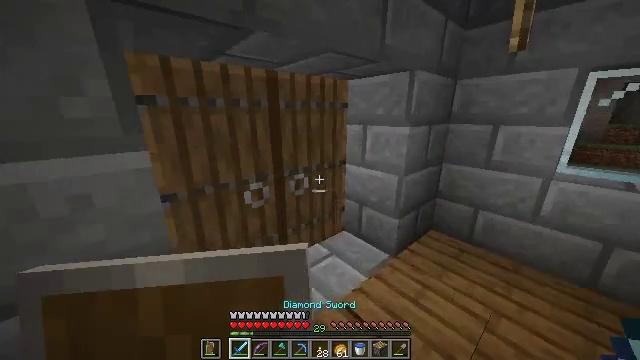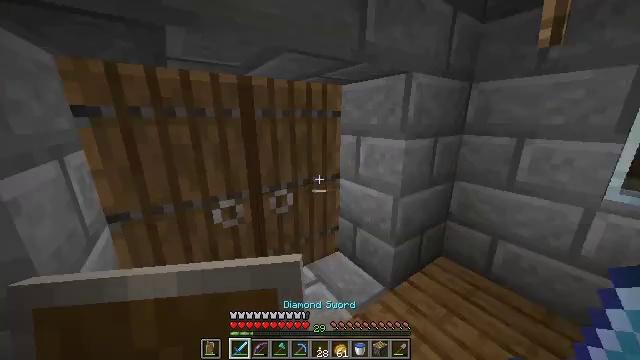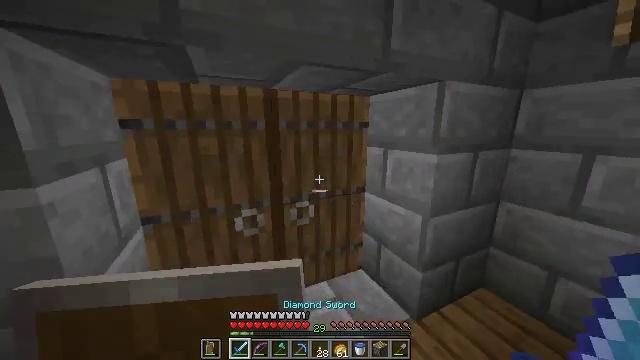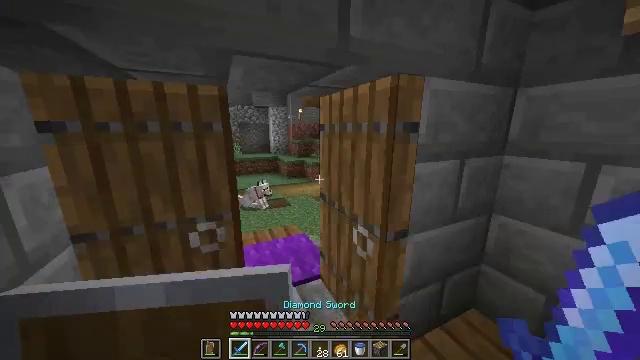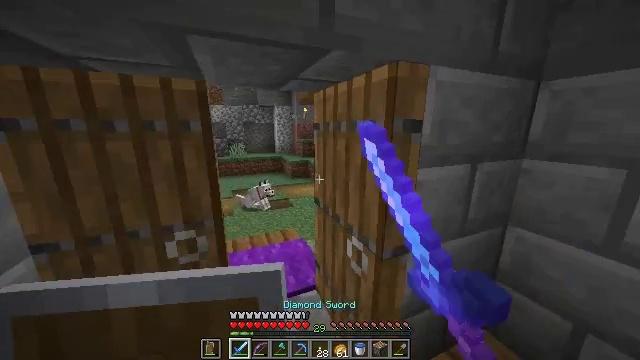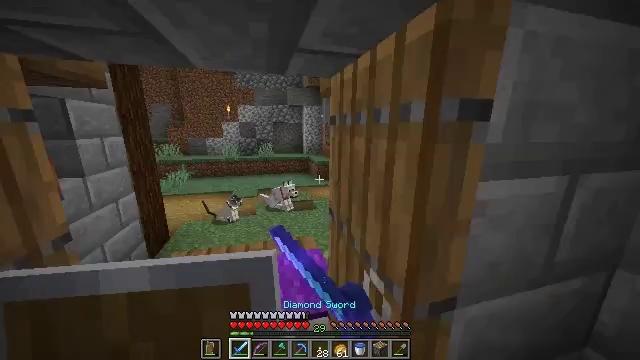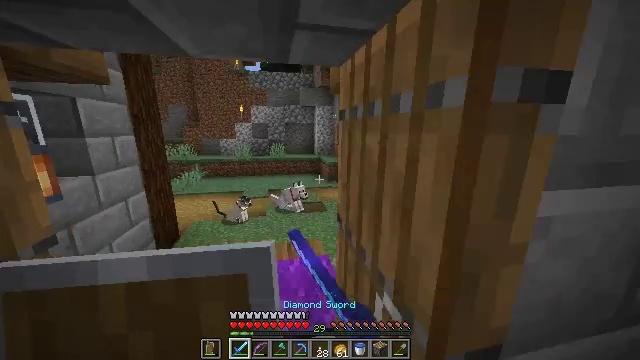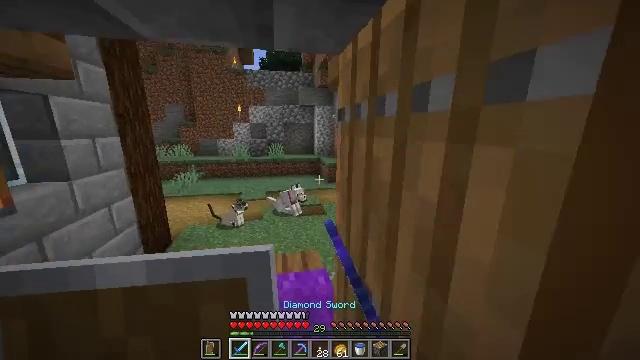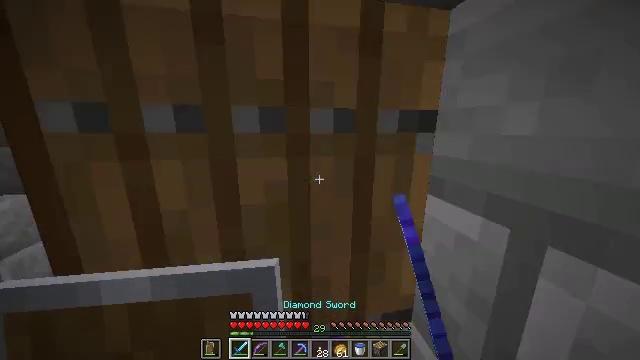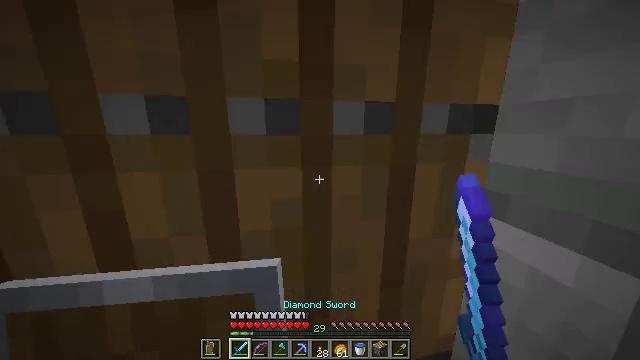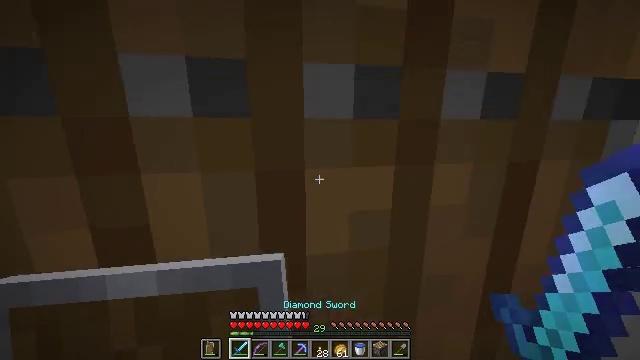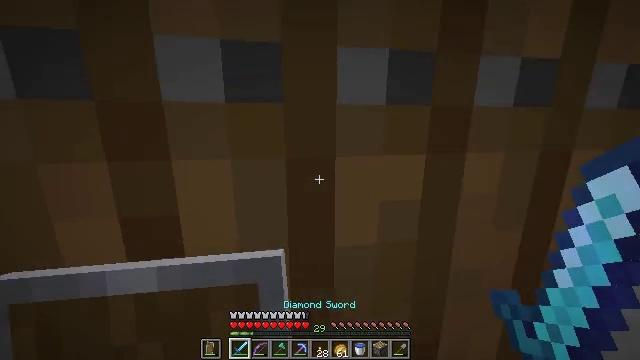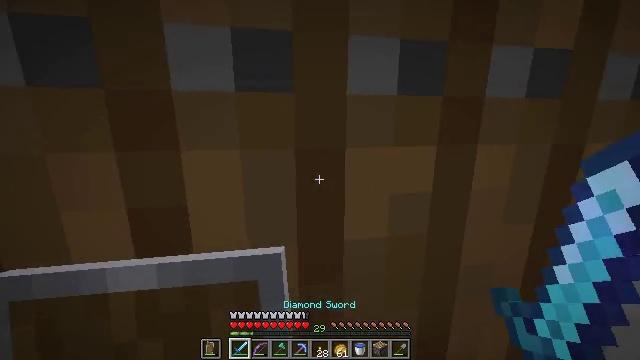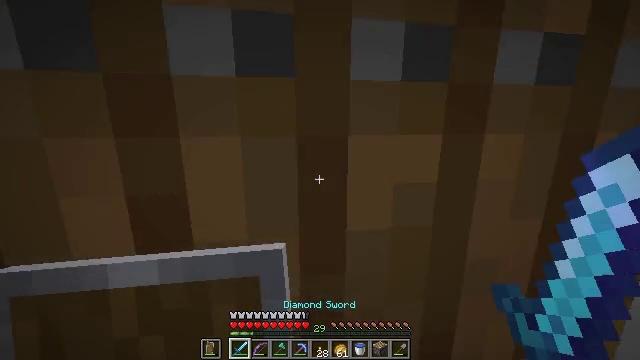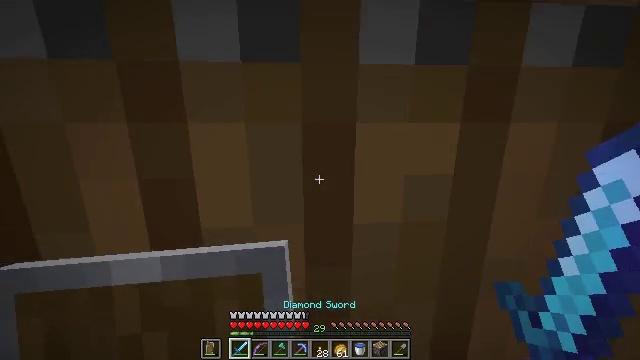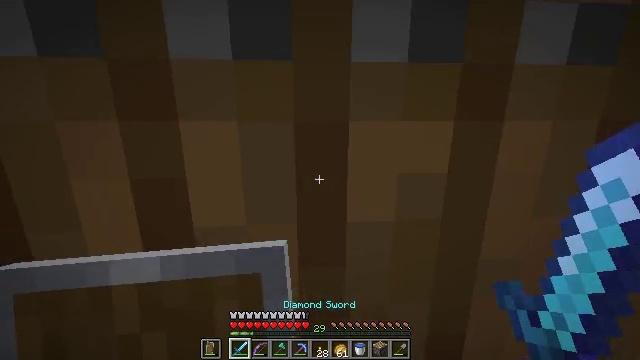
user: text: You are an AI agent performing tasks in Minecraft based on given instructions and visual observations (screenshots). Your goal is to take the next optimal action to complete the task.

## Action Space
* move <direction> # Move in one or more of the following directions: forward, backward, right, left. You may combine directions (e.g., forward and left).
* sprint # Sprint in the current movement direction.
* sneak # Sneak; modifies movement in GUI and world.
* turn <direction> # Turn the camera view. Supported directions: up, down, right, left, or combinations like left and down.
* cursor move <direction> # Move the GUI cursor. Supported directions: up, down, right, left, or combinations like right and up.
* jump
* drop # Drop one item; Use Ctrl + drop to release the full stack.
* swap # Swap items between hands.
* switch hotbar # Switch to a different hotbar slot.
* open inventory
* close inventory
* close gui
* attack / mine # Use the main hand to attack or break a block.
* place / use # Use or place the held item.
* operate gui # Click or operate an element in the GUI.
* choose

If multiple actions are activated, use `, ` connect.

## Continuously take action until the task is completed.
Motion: motion action
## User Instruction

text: Harvest sugar cane from the plant.
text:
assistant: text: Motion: move forward and move right, turn left and up
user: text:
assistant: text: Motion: move forward and move right, turn left and up
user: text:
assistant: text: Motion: move forward, use / place
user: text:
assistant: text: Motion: move forward, turn left, use / place
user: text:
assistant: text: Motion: move forward, turn left
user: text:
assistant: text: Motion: move forward, turn left
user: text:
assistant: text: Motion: move forward
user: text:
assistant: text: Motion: move forward
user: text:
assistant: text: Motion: move forward and move left
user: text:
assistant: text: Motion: move forward and move left
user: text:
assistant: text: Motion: move forward
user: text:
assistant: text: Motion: move forward
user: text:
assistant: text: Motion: move forward
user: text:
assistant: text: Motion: move forward, turn left and down
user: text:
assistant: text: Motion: move forward
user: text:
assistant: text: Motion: move forward and move left, use / place
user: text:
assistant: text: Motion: move forward and move left, use / place
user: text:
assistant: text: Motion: move forward, use / place
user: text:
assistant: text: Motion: move forward
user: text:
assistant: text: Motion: move forward
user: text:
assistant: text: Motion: move forward, turn right
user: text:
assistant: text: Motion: move forward, turn right and up
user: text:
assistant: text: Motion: move forward, turn right and up
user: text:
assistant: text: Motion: move forward, turn right and down
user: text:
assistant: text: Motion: move forward and move left
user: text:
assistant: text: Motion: move forward and move left, turn right and up
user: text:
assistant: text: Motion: move forward and move left, turn right and up
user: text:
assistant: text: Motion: move left, turn right and down
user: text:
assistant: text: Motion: move forward and move left, turn left
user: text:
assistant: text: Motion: move forward and move left, turn left and down